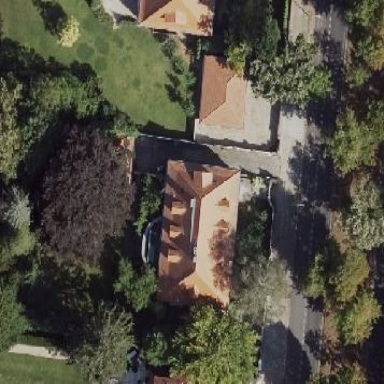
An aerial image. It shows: Detached building.